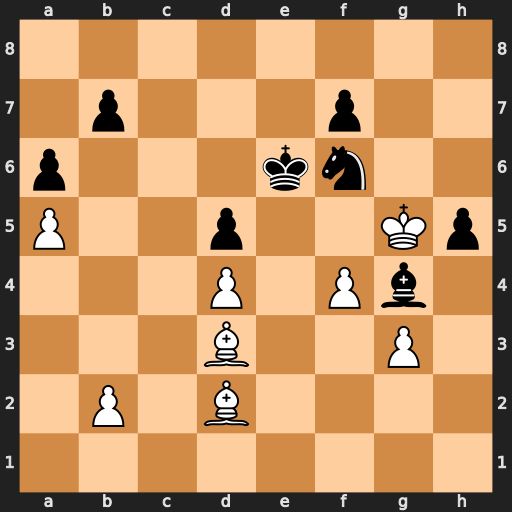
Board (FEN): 8/1p3p2/p3kn2/P2p2Kp/3P1Pb1/3B2P1/1P1B4/8
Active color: w
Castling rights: -
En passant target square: -
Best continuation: f5+ Ke7 Bb4+ Ke8 Kxf6